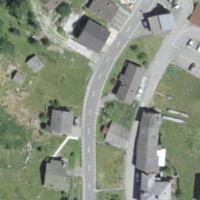
EUNIS habitat code: 55
Species observed at this site:
Poecile palustris
Motacilla cinerea
Stictoleptura rubra
Cyanistes caeruleus
Parus major
Troglodytes troglodytes
Erithacus rubecula
Certhia familiaris
Nucifraga caryocatactes
Columba livia
Fringilla coelebs
Aegithalos caudatus
Picus viridis
Sylvia atricapilla